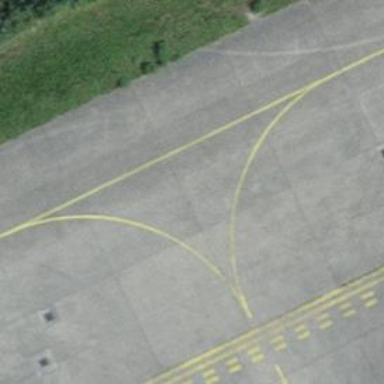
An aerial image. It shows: View of taxiway at the airport.